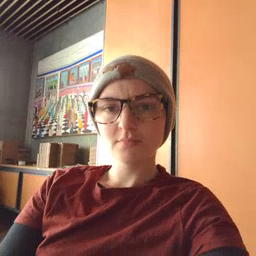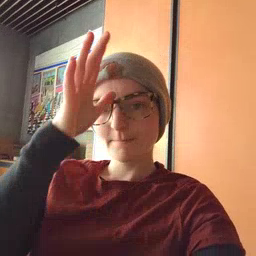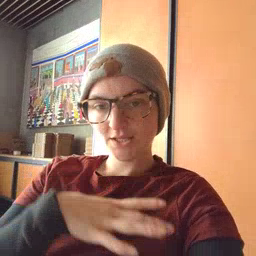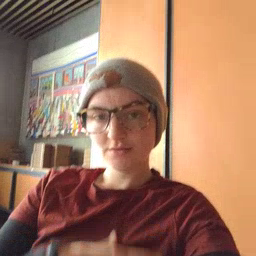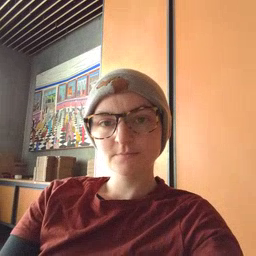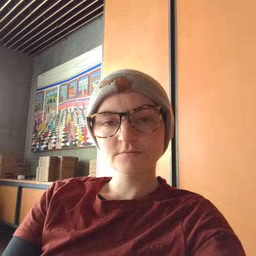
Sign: man